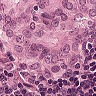
Metastatic tissue present: yes